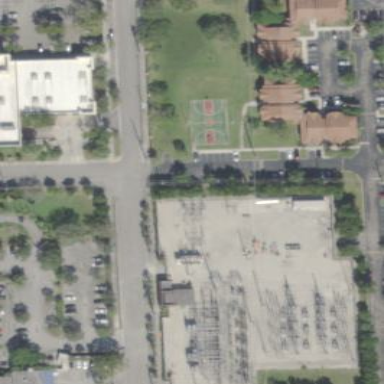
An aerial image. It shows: Outdoor substation at the transmission level.